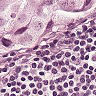
Metastatic tissue present: yes